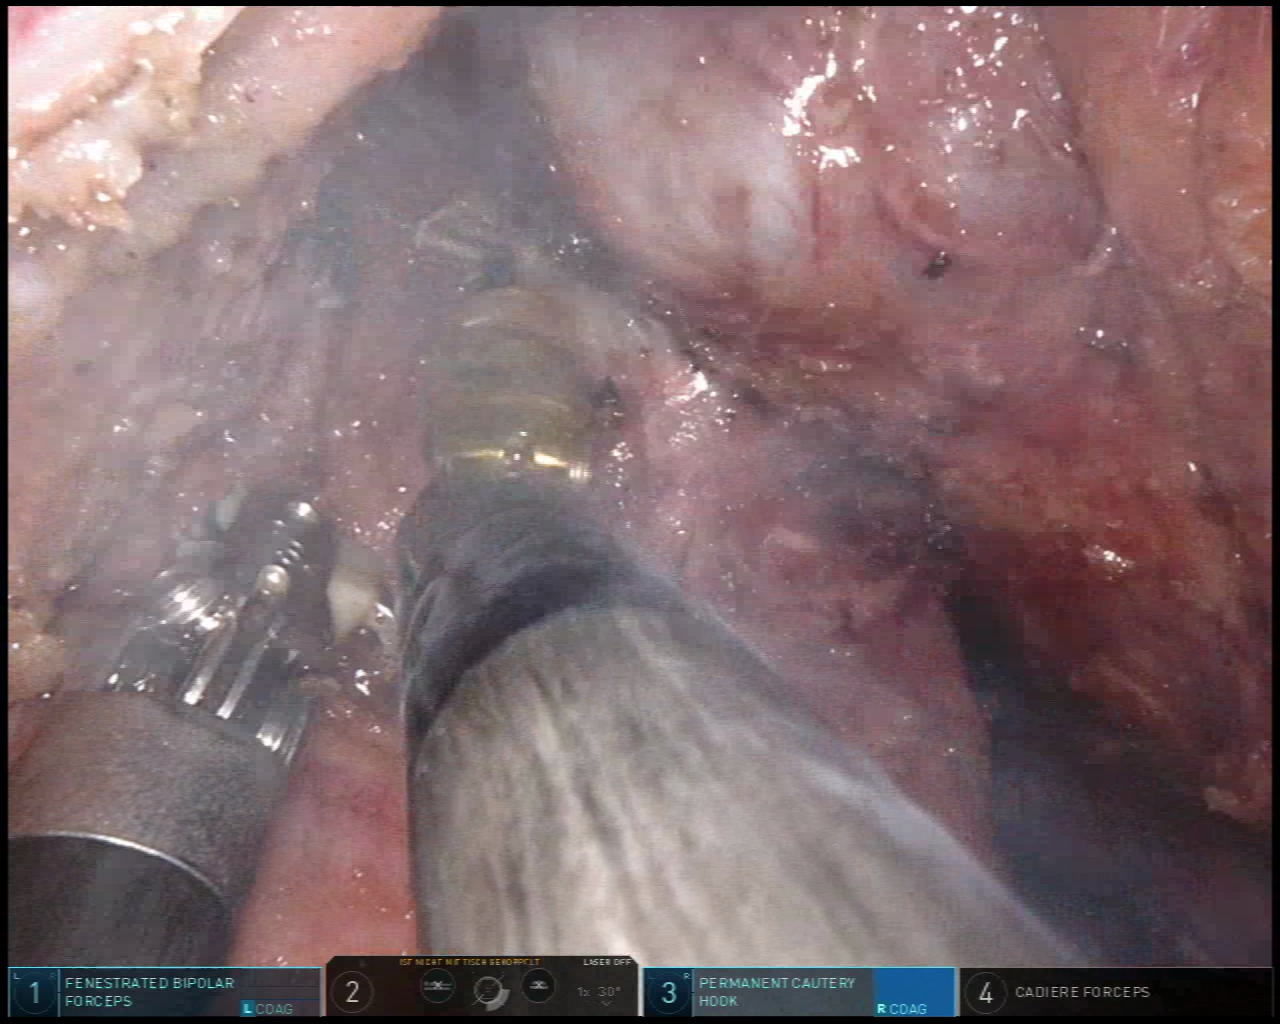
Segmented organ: vesicular_glands
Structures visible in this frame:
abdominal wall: no
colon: no
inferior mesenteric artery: no
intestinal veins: no
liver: no
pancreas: no
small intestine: no
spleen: no
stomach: no
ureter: no
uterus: no
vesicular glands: yes